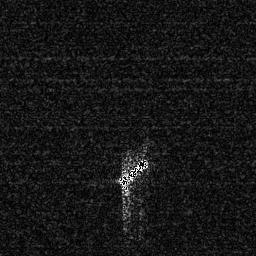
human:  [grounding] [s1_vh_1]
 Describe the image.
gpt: In the satellite image, there is  <ref>1 medium ship </ref> <box>[[44, 60, 58, 73, 0]]</box> located at center.